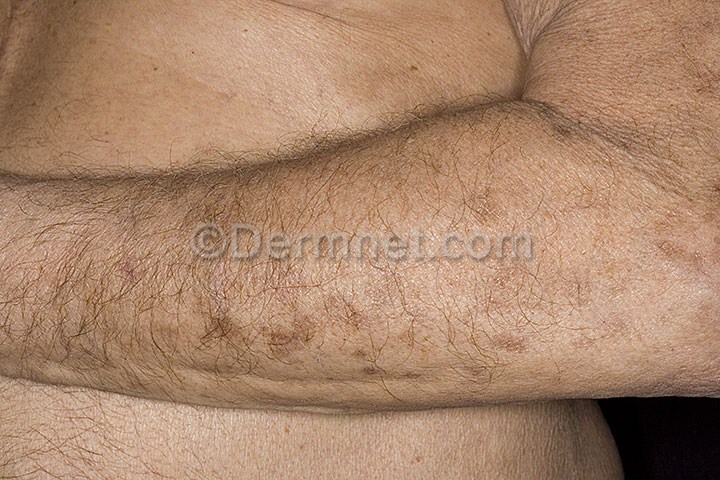
Disease: Psoriasis pictures Lichen Planus and related diseases